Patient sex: M
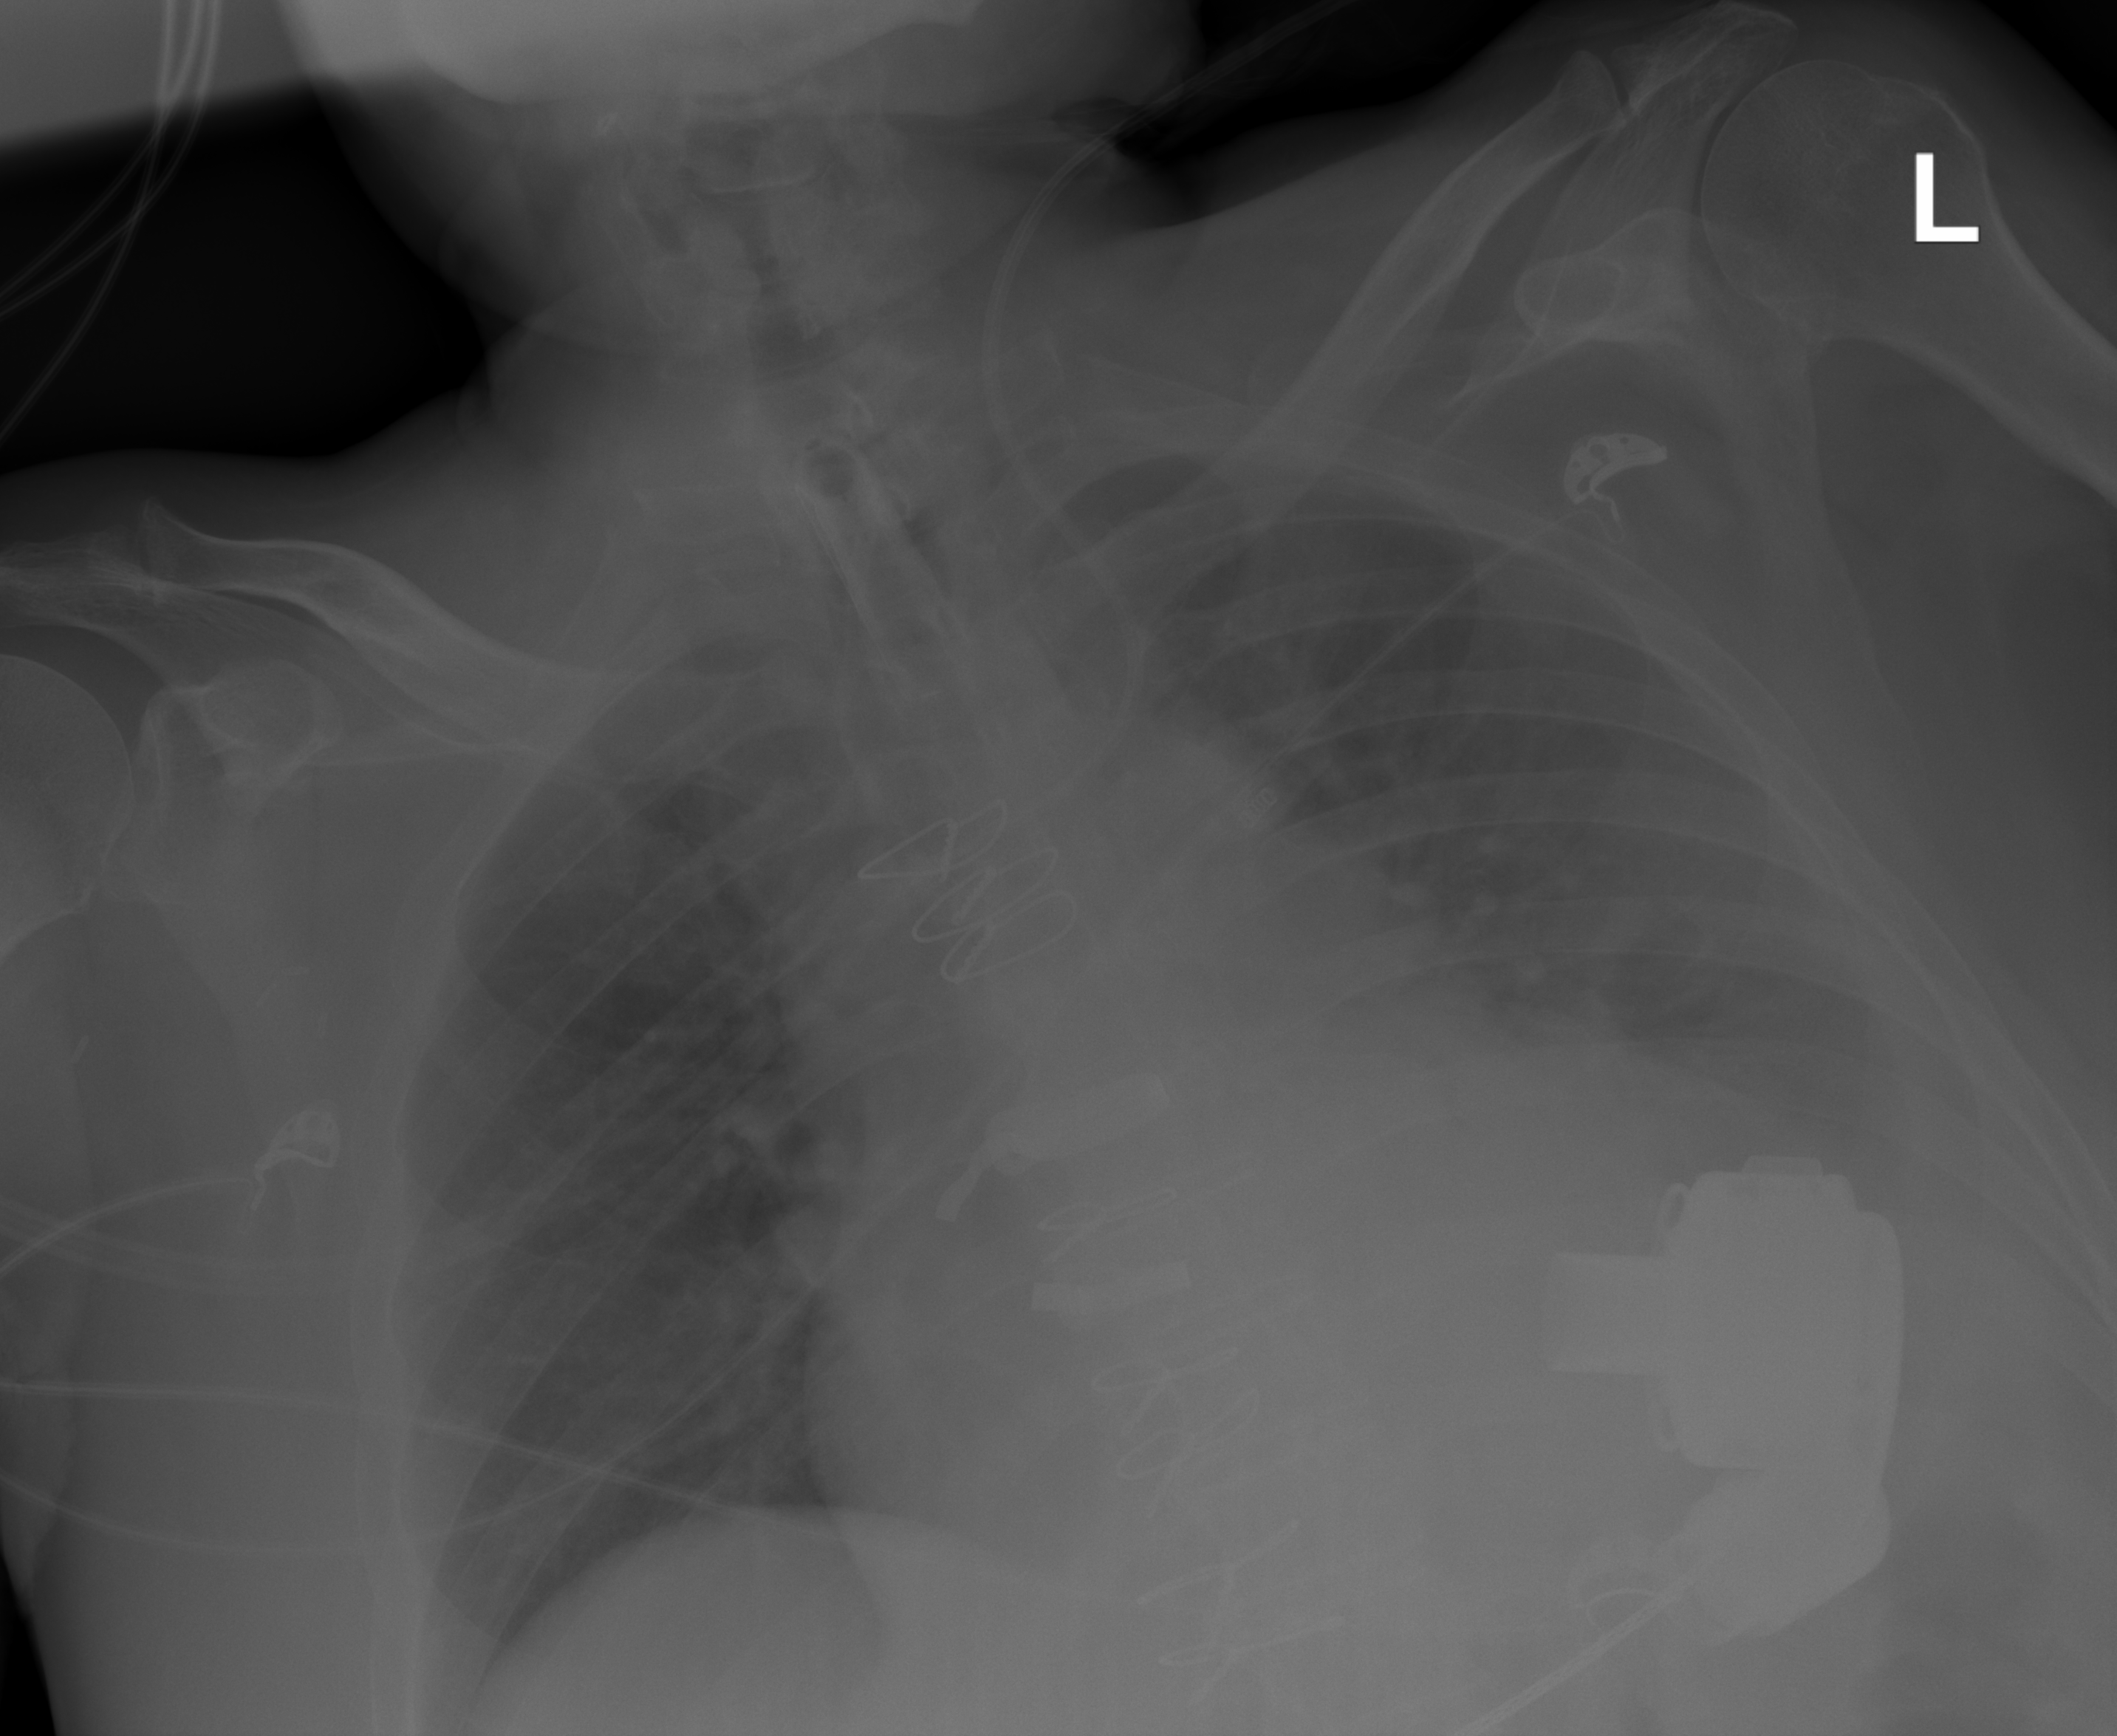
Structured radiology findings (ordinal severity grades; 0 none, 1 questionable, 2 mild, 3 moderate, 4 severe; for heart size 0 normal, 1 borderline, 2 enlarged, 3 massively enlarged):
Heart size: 3
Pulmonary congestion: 0
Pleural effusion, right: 0
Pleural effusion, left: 2
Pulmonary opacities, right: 0
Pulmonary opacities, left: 0
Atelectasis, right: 0
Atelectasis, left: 2